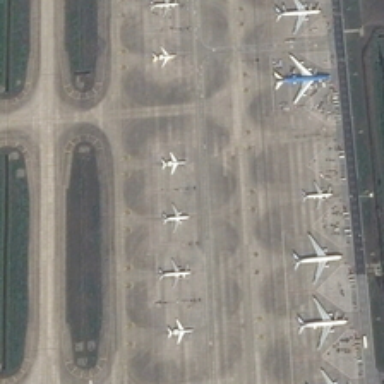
Two rows of plane in different sizes are in an airport with some green meadows .